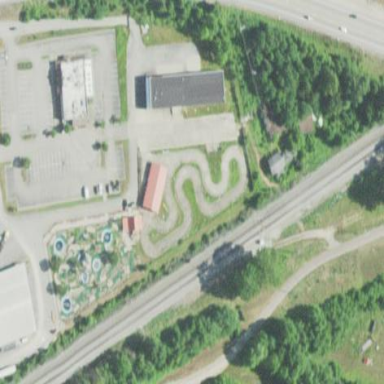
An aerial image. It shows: Karting raceway road for racing enthusiasts.